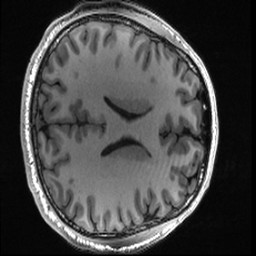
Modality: T1w
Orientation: axial
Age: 29
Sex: male